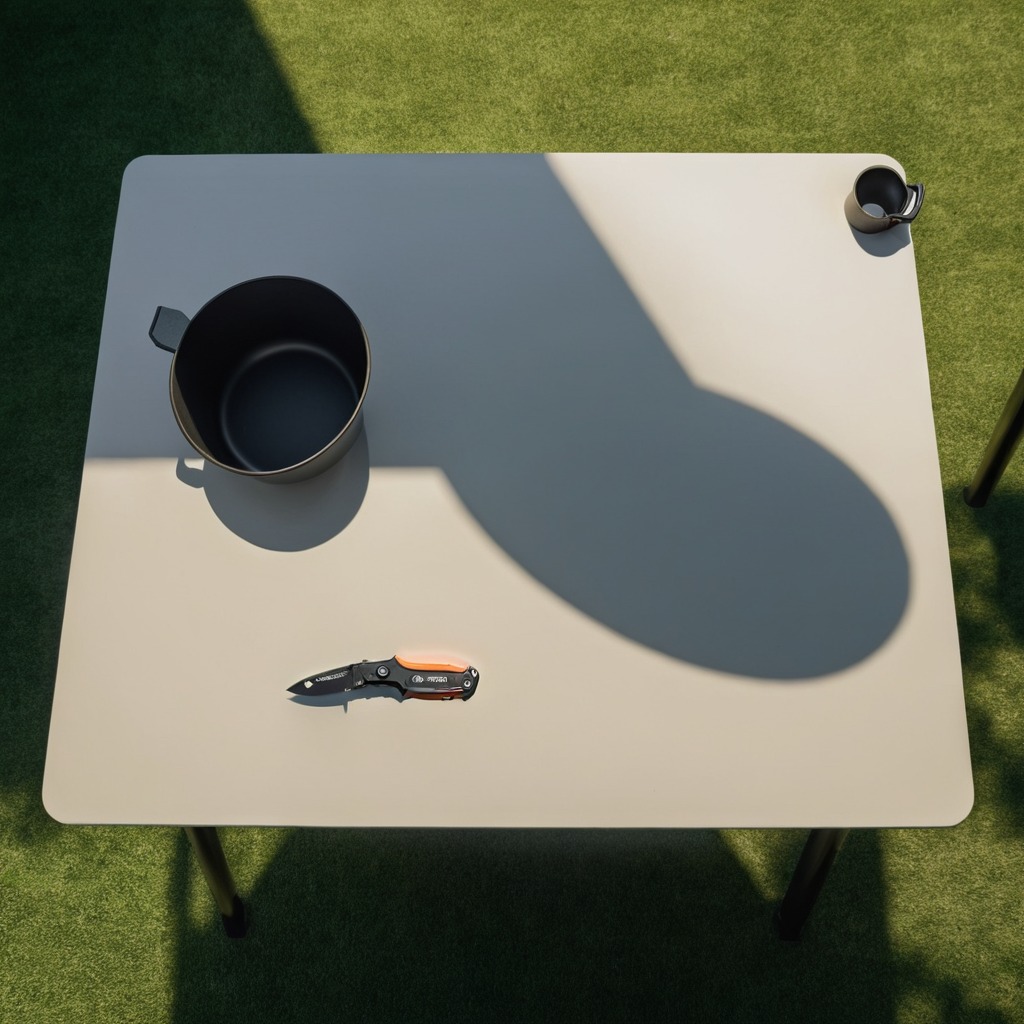
A utility knife is lying on a clean utility table in a temporary outdoor tool station afternoon light present textured surface.